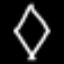
Label: diamond